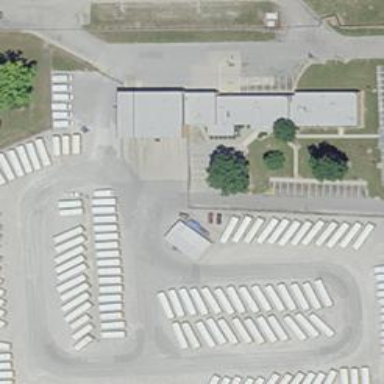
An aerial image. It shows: Depot designated for school buses.